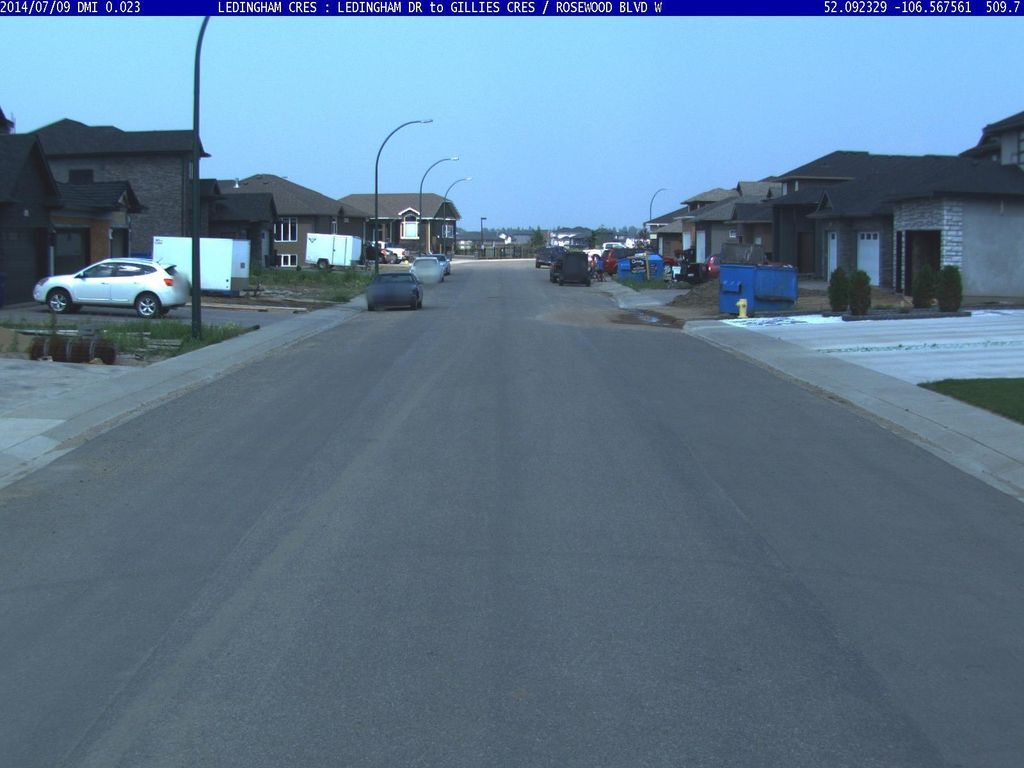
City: saskatoon